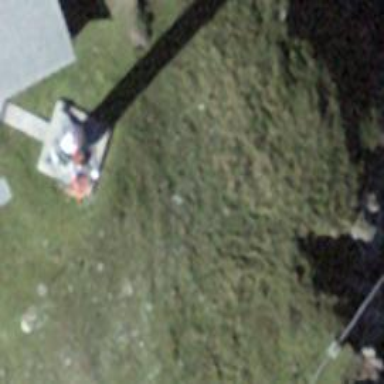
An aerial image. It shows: Mast tower used for communication.